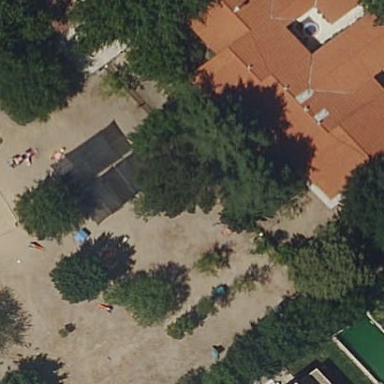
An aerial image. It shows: Kindergarten.